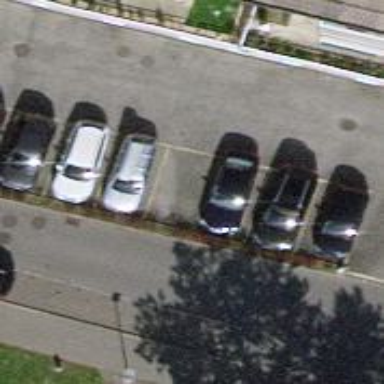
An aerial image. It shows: Parking available on the street side.